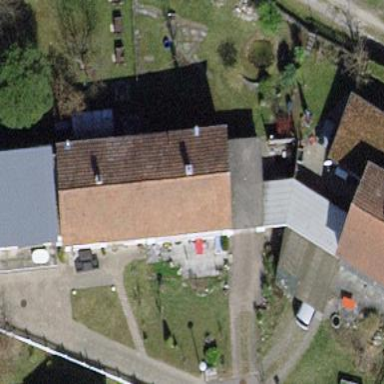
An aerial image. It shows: Building with tiled roof.